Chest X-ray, PA view. Patient: 27 years old, sex F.
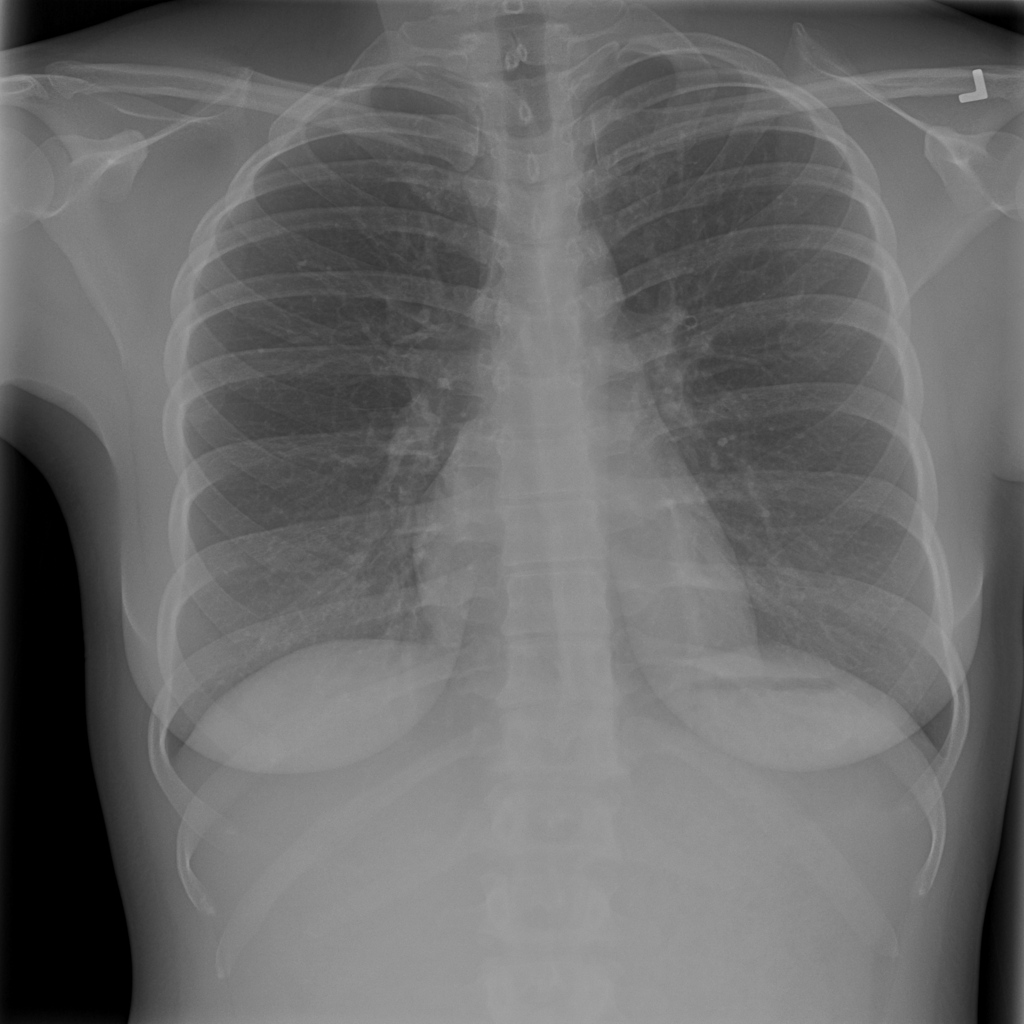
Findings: No Finding